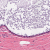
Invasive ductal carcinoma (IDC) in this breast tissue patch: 0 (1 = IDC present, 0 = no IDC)